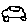
Label: car